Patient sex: M
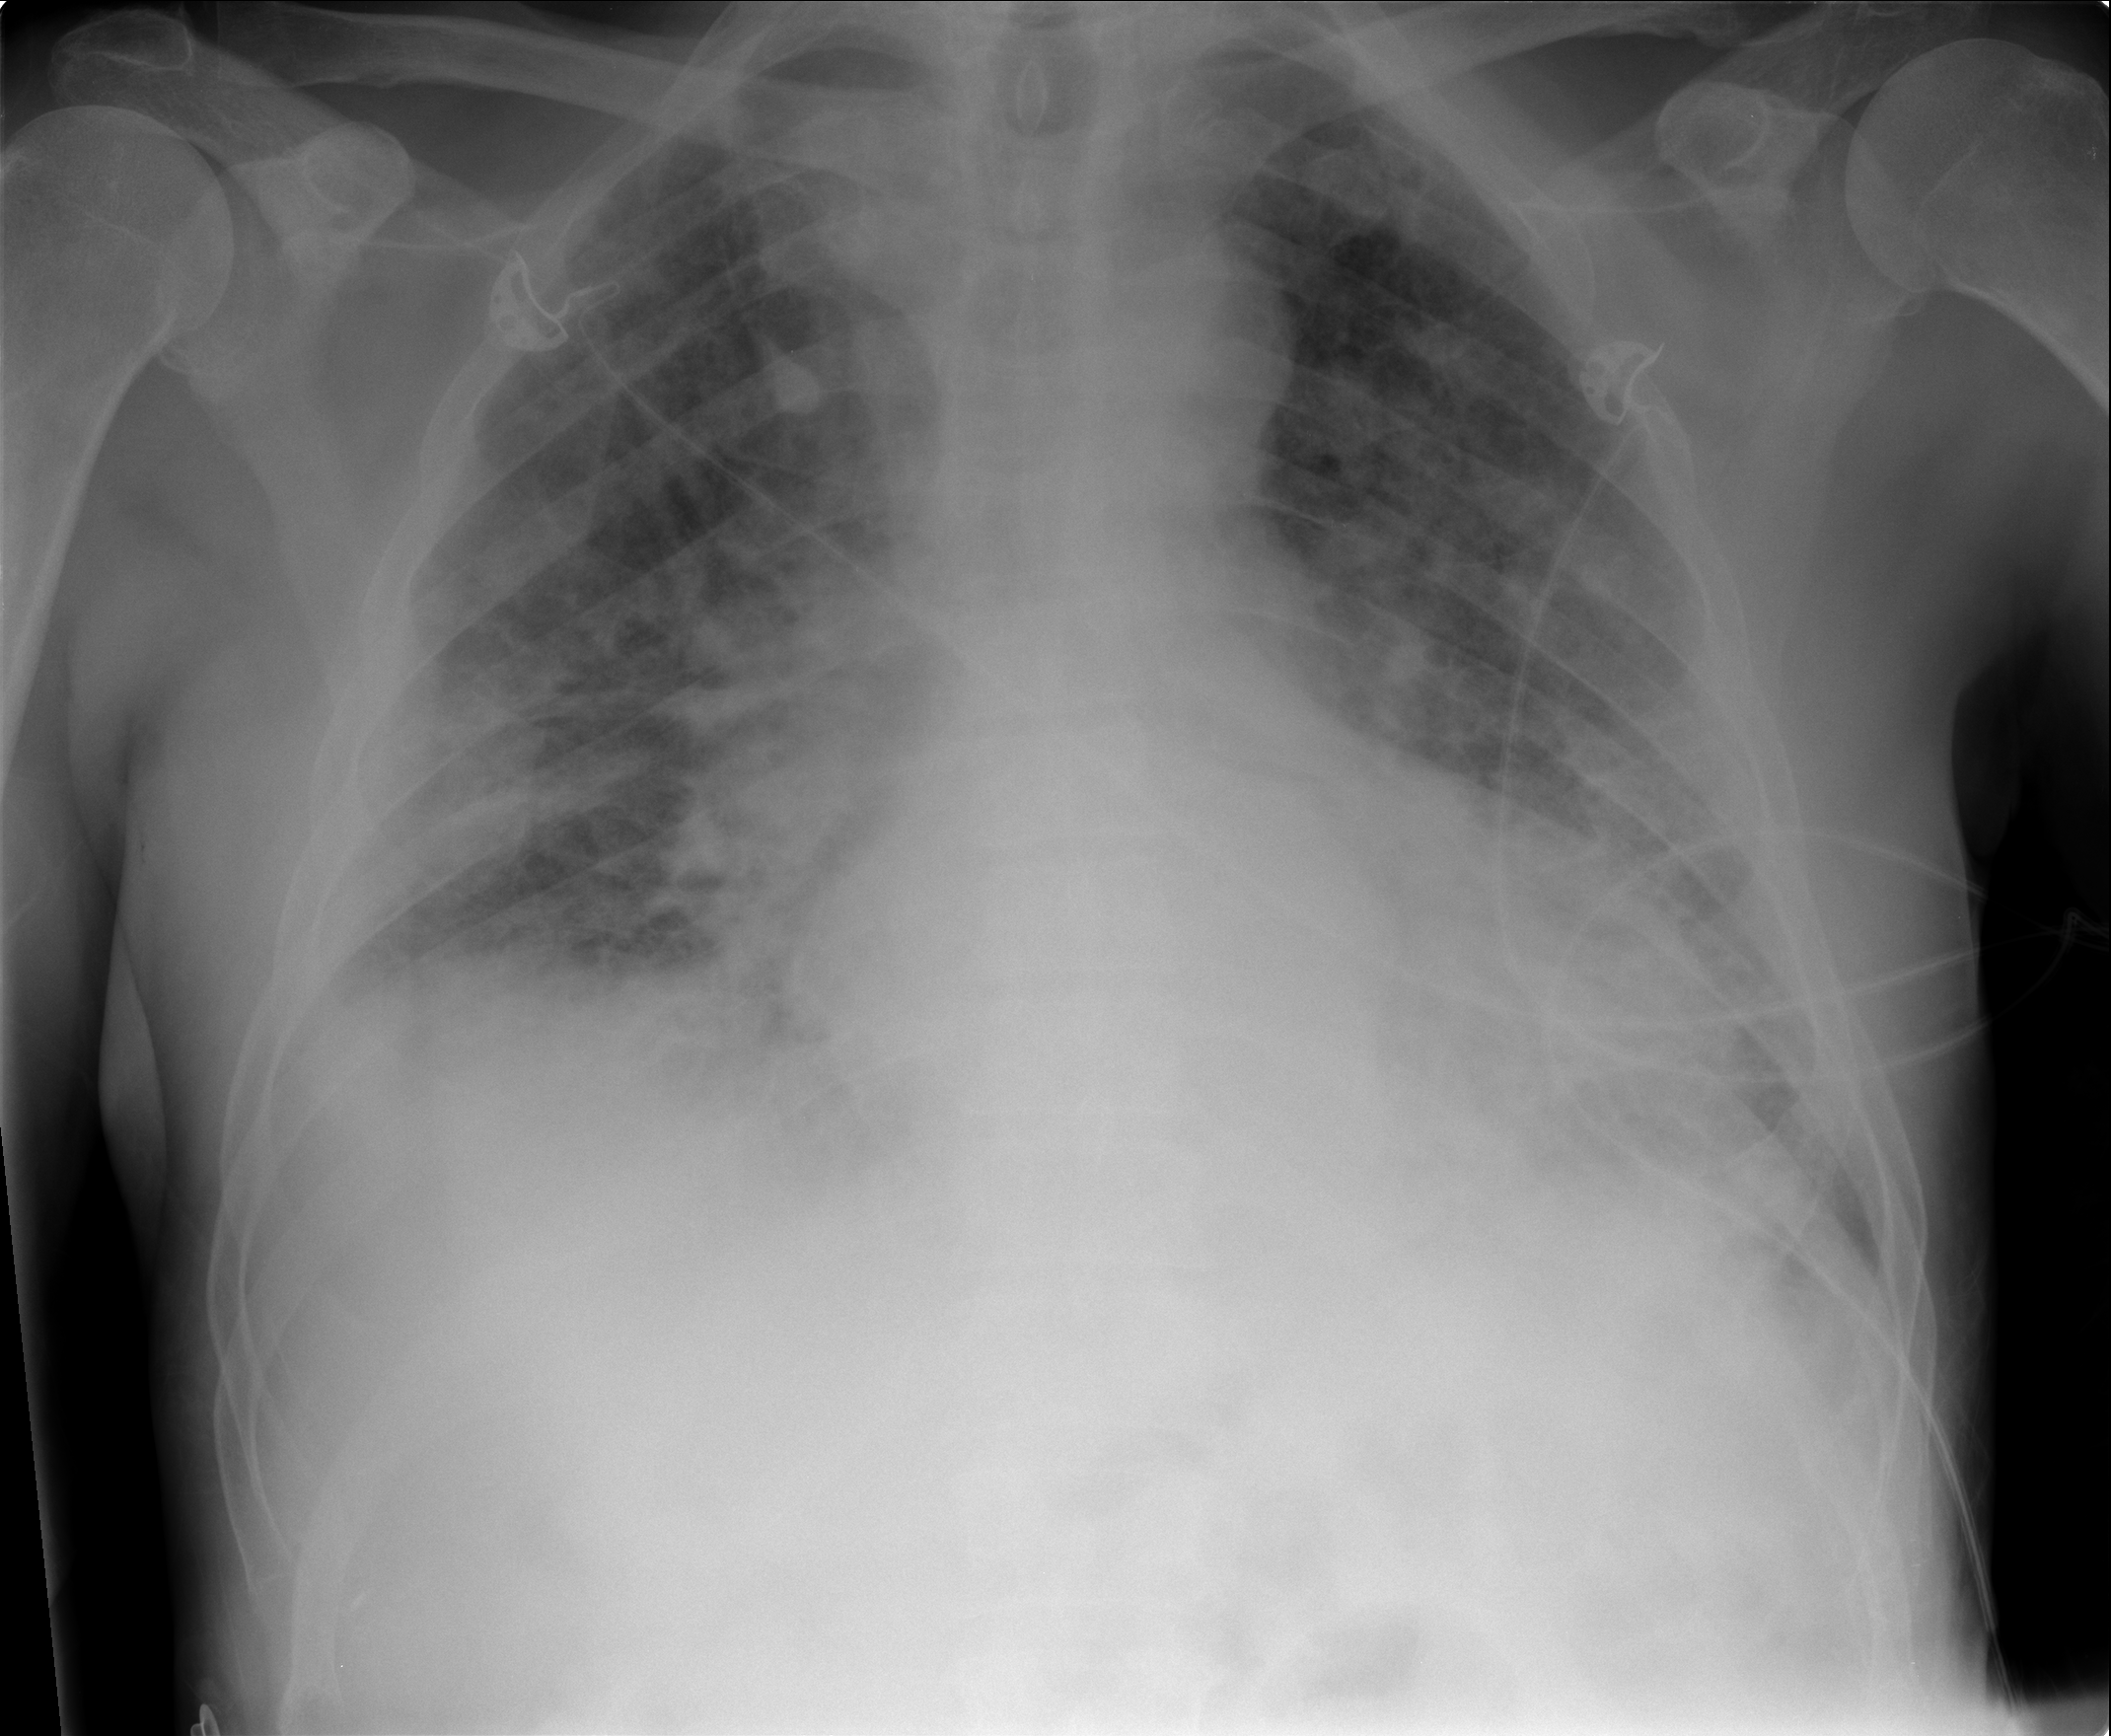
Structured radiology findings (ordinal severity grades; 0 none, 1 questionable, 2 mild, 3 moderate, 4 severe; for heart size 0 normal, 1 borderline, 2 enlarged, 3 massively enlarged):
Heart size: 2
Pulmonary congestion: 2
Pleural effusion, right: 2
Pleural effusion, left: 2
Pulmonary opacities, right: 3
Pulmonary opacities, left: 3
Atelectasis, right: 2
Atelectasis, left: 2